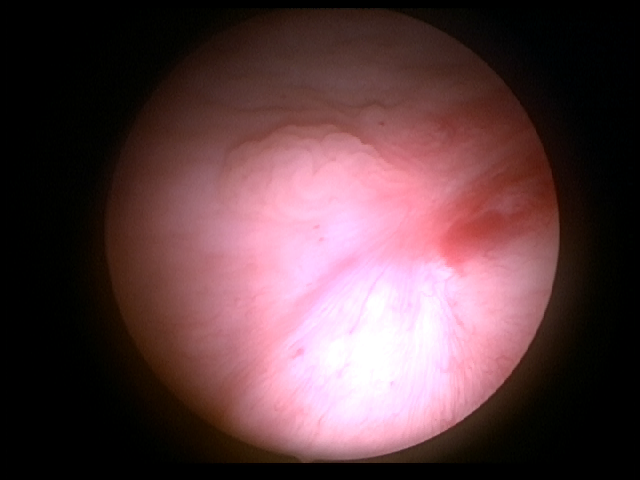
Modality: WLC
Class: Malignant
Subclass: LowGradePapillary
Lesion: Multifocal
Multifocal: 2 to 7
Stage: Ta
Morphology: Papillary
Bladder cancer association: Yes